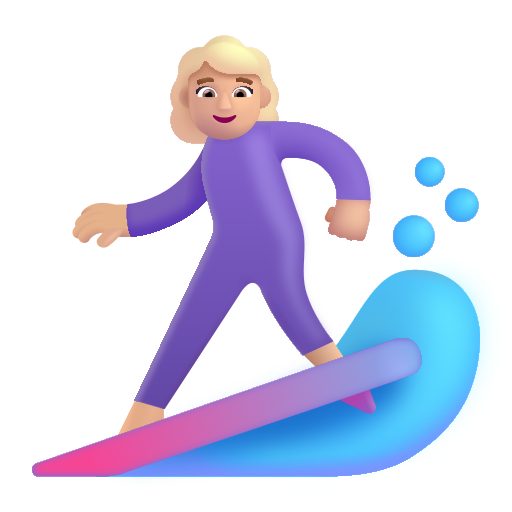
woman surfing color  light